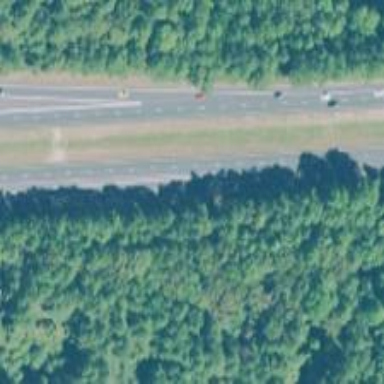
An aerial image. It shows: Trunk link highway.